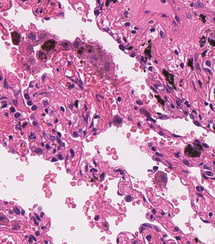
Tumor epithelial tissue: no
Tumor-associated stroma tissue: no
Normal tissue: yes